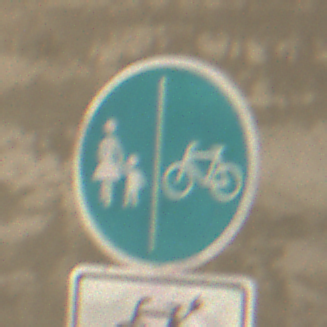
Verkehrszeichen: GetrennterRadUndGehwegRadwegRechts
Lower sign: EinspurigeFahrzeugeFrei4
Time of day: Midday
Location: Roofed (Tunnel)
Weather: NotSpecified
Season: NotSpecified
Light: Natural